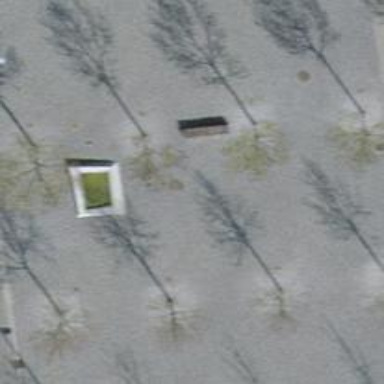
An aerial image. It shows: Brown bench in the vicinity.